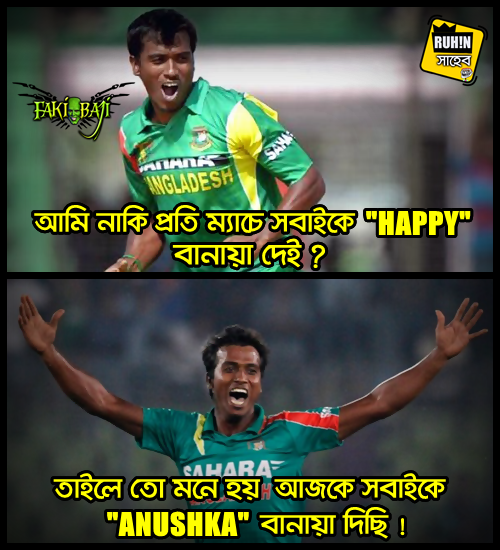
Caption: আমি নাকি প্রতি ম্যাচে সাবাইকে  "HAPPY" বানায়ে দেই?  তাইলে তো মনে হয় আজকে সবাইকে "ANUSHKA" বানায়ে দিছি।
Label: non-hate